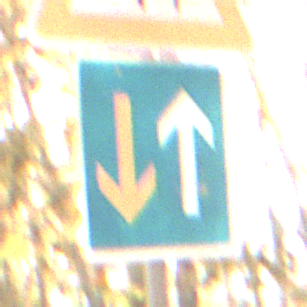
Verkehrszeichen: VorrangVorGegenverkehr
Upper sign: KinderLinks
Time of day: MorningAfternoon
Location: Outdoor (Nature)
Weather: Overcast
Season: Autumn
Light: Natural